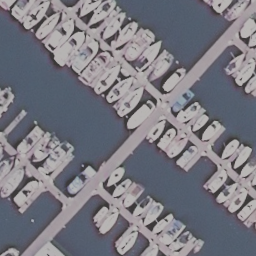
Label: harbor